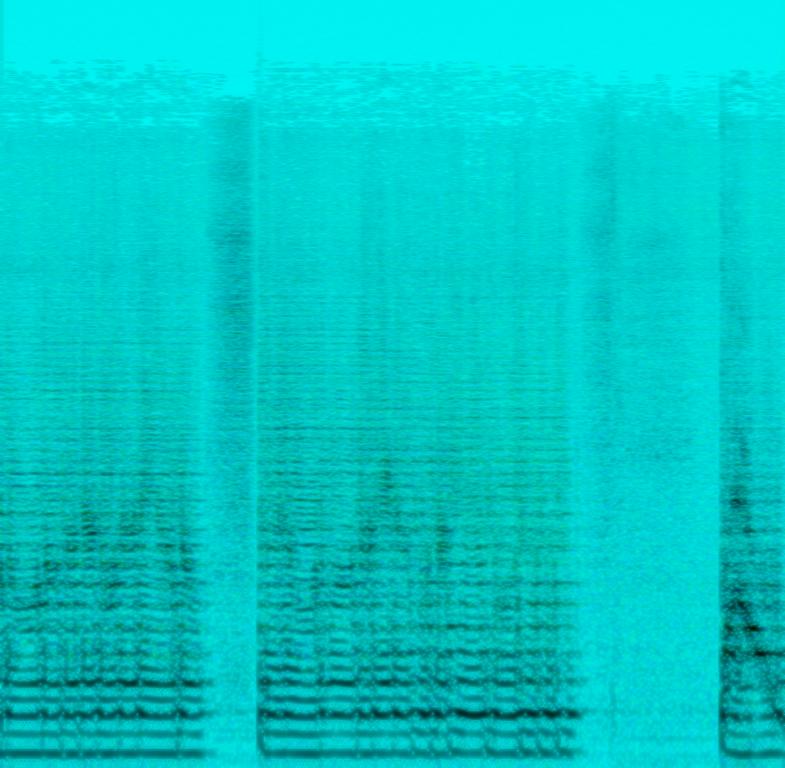
This is a home recording of a didgeridoo performance. The performance is in the low-to-medium range. There is a raw, tribal atmosphere to this recording. It could be used in the soundtrack of a horror video game that has a jungle/primal setting.